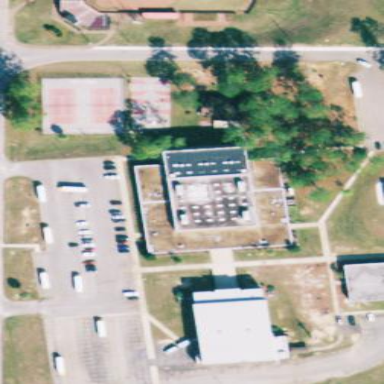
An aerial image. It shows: College building.